八年级 · 解析几何
(3 分 ) 我们把直角坐标系中横坐标与纵坐标都是整数的点称为整点.反比例函数 $\mathrm{y}=-{ }^{\frac{3}{x}}$ 的图象
上有一些整点, 请写出其中一个整点的坐标 \$ \qquad \$

象上, $\mathrm{a}>\mathrm{b}>0, \mathrm{AB} / / \mathrm{CD} / / \mathrm{x}$ 轴, $\mathrm{AB}, \mathrm{CD}$ 在 $\mathrm{x}$ 轴的两侧, $\mathrm{AB}={ }^{\frac{3}{4}}, \mathrm{CD}={ }^{\frac{3}{2}}, \mathrm{AB}$ 与 $\mathrm{CD}$ 间的距离为 6 , 则 $\mathrm{a}-\mathrm{b}$ 的值是 \$ \qquad \$ .

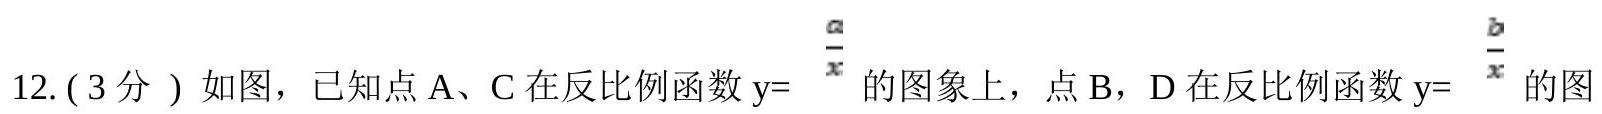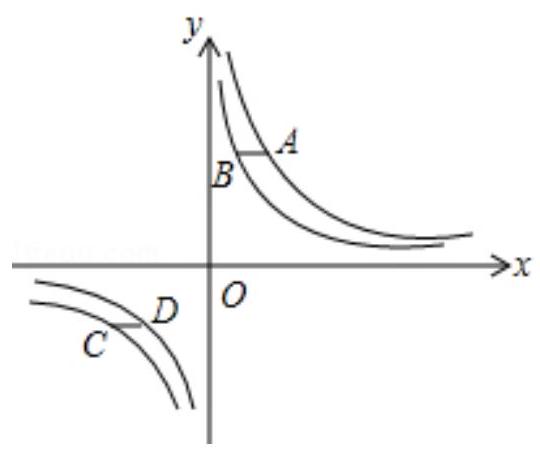
答案: $(1,-3)$

【考点】反比例函数图象上点的坐标特征
解析: 【解答】解: 任意取一个整数值如 $x=1$, 将 $x=1$ 代入解析式得: $y=-{ }^{\frac{3}{1}}=-3$,得到点坐标为 $(1,-3)$, 则这个点坐标的横纵坐标都为整数, 是符合要求的答案, 本题可有多个答案.

故答案为: $(1,-3)$ (答案不唯一)。

【分析】开放性的命题, 答案不唯一, 根据反比例函数图象上的点的坐标特点, 及整点的定义, 即可直接得出答案。